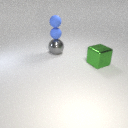
small blue rubber sphere above large gray metal sphere